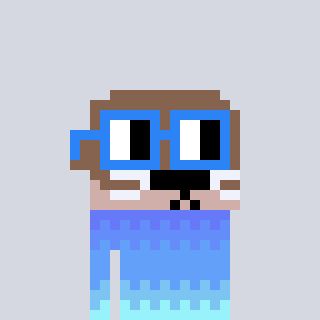
a pixel art character with square blue glasses, a otter-shaped head and a slimegreen-colored body on a cool background